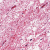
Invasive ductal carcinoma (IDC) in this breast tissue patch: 0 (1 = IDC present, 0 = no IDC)